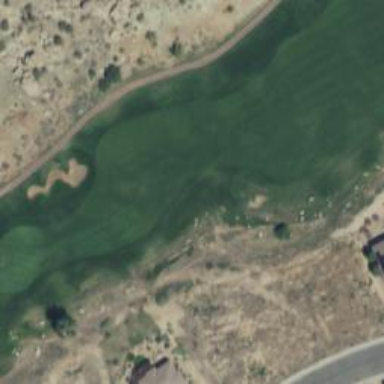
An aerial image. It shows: View of golf hole.